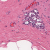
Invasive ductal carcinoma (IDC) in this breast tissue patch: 0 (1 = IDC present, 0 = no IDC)